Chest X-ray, PA view. Patient: 56 years old, sex M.
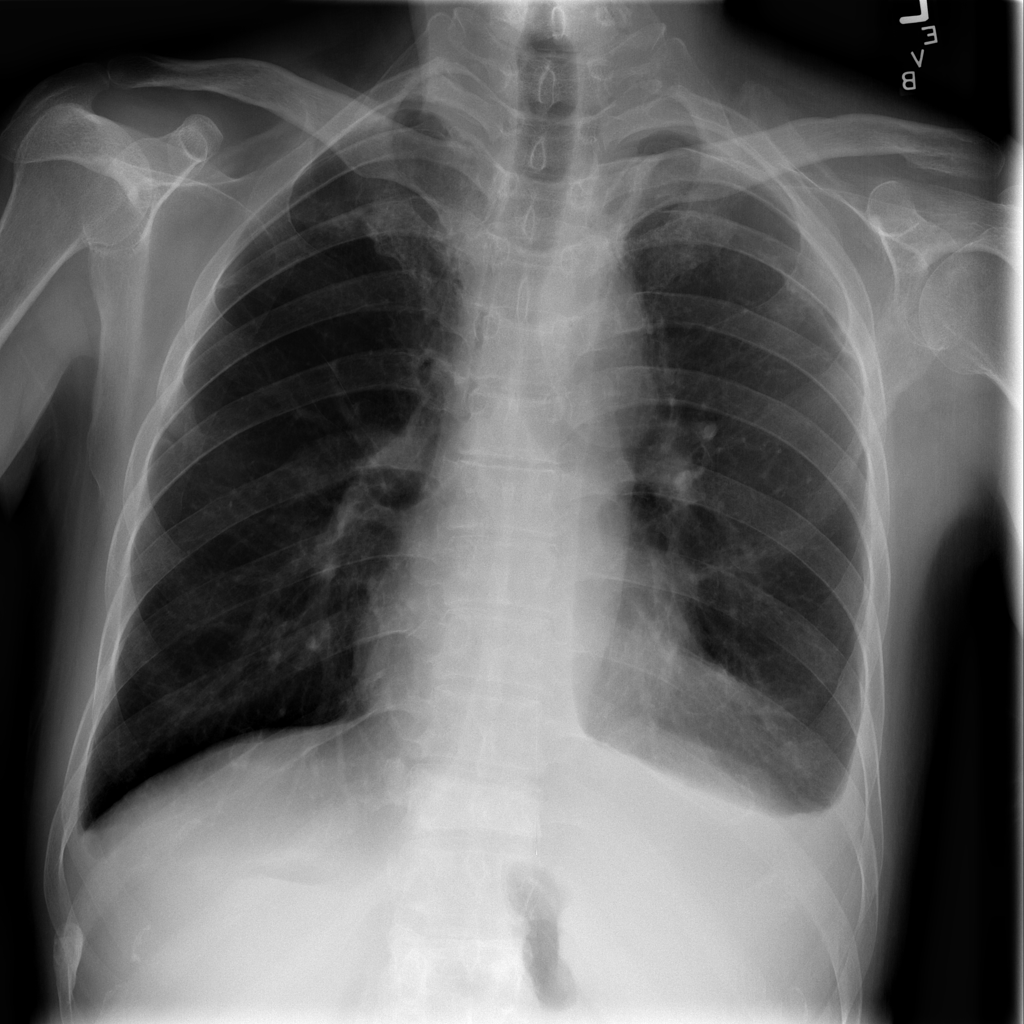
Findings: Effusion